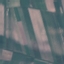
Label: AnnualCrop